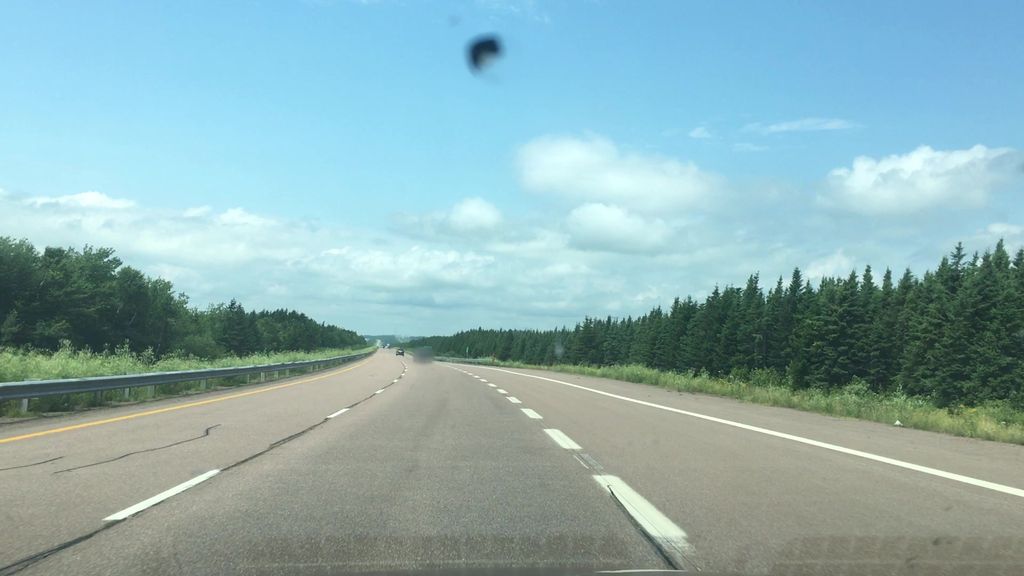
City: charlottetown